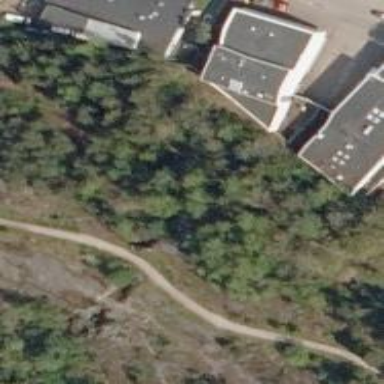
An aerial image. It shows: Path.